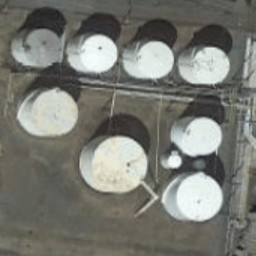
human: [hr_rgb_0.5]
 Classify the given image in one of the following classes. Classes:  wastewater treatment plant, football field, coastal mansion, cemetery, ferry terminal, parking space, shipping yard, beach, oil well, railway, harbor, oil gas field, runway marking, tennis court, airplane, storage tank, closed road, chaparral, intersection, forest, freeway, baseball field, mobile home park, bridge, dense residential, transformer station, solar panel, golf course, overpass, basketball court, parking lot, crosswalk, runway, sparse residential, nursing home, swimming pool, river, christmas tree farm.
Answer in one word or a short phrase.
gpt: storage tank